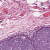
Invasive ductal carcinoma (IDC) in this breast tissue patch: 0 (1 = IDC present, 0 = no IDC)